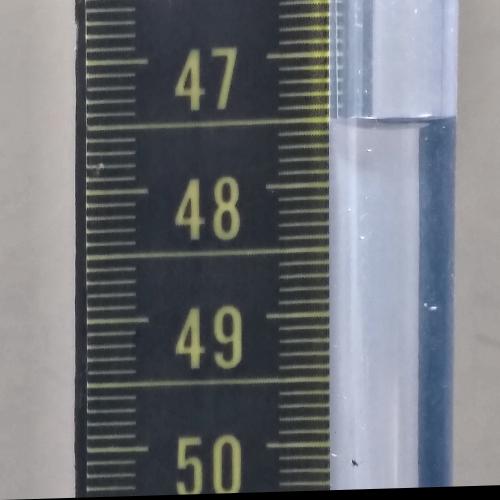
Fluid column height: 47.5 cm